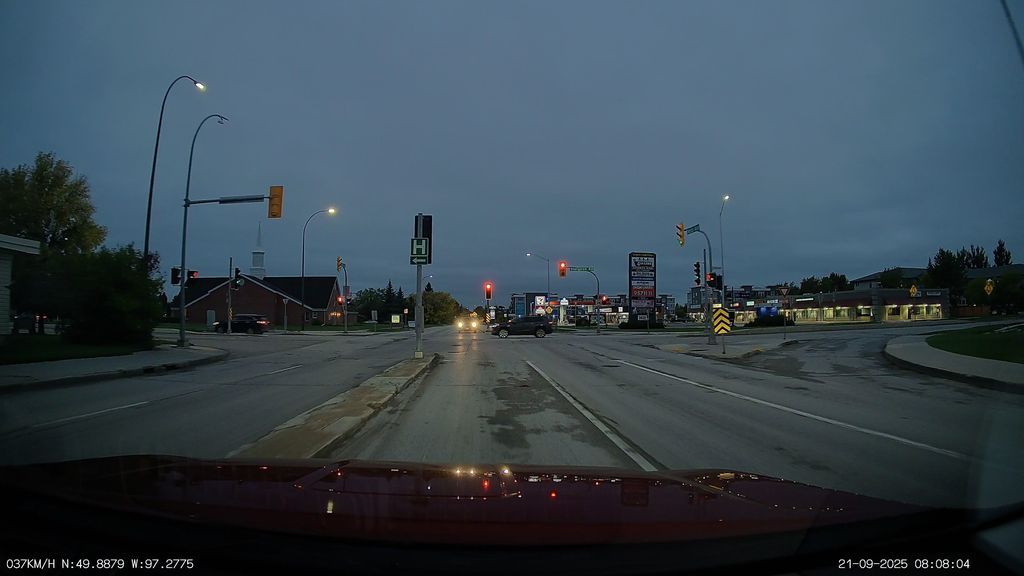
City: winnipeg